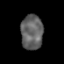
Tissue: prostate
Cell type: Myeloid cells
Senescence score: 0.343
Nuclear area (px): 755
Mean DAPI intensity: 97.552